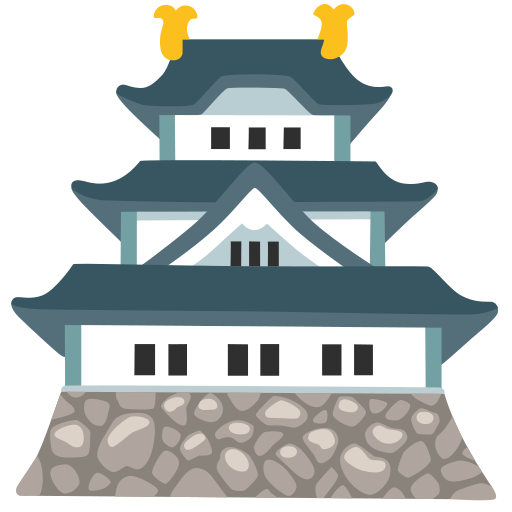
Emoji: 🏯